Question: I'm trying to achieve a Drag and Drop menu affect. I'm not sure how to go about this, perhaps someone has experience with this exact effect.
Quite simply, when a user touches down on a menu item, I want a graphic to appear at their touch location. Their touch will now control the panning of the graphic. Upon releasing the touch, the graphic will sit in its place and assume full alpha.
I'm already familiar with creating pan gestures and instantiating a graphic. So far, I can create the graphic where the menu item is touched. The biggest issue is how I "pass over" the touch gesture so it is a single and continuous motion.
Also, should the menu item be UIButton or UIImageView?
Any help appreciated. Thanks

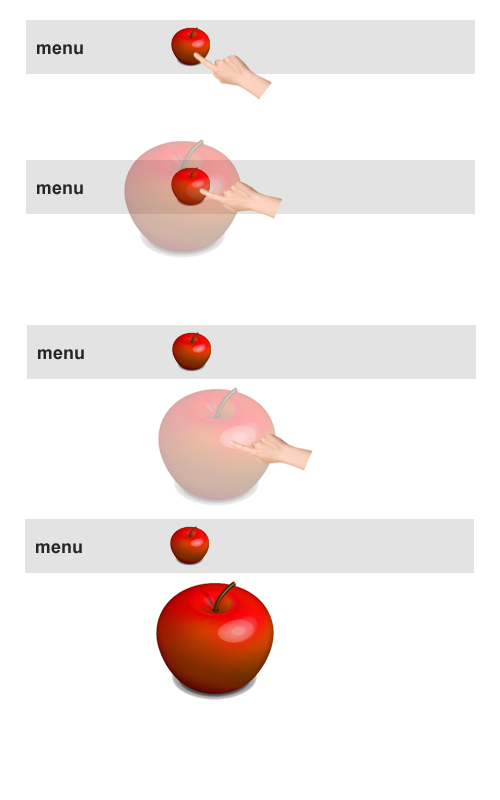
Answer: I had some fun with this one. The following code will grab the image from the button when touched, drag that image at alpha=0.5, and drop it wherever your touches end at alpha=1.0. It will continue to be draggable thereafter.
After importing QuartzCore, create a new file. The .h should read:
'''
#import <Foundation/Foundation.h>
#import <QuartzCore/CAGradientLayer.h>
#import <QuartzCore/CALayer.h>
@interface DraggableImage : CAGradientLayer
- (void)draw:(UIImage *)image;
- (void)moveToFront;
- (void)appearDraggable;
- (void)appearNormal;
@end
'''
and the .m should read:
'''
#import "DraggableImage.h"
@implementation DraggableImage
- (void)draw:(UIImage *)image{
CGRect buttonFrame = self.bounds;
int buttonWidth = buttonFrame.size.width;
int buttonHeight = buttonFrame.size.height;
UIGraphicsBeginImageContext( CGSizeMake(buttonWidth, buttonHeight) );
[image drawInRect:self.bounds];
UIImage* newImage = UIGraphicsGetImageFromCurrentImageContext();
UIGraphicsEndImageContext();
[newImage drawInRect:self.bounds];
}
- (void)moveToFront {
CALayer *superlayer = self.superlayer;
[self removeFromSuperlayer];
[superlayer addSublayer:self];
}
- (void)appearDraggable {
self.opacity = 0.5;
}
- (void)appearNormal {
self.opacity = 1.0;
}
@end
'''
Now in your main view controller, add:
'''
#import <UIKit/UIKit.h>
#import <QuartzCore/QuartzCore.h>
#import "DraggableImage.h"
@interface YourViewController : UIViewController{
DraggableImage *heldImage;
DraggableImage *imageForFrame[5]; // or however many
UIButton *buttonPressed;
int imageCount;
}
@property (weak, nonatomic) IBOutlet UIButton *imageButton;
-(IBAction)buildImageLayerForButton:(UIButton *)sender;
- (void)moveHeldImageToPoint:(CGPoint)location;
- (CALayer *)layerForTouch:(UITouch *)touch;
'''
The imageButton in this case would be your apple Button. Now in your .m file, add this:
'''
@synthesize imageButton;
#pragma - mark Touches
-(void)touchesBegan:(NSSet *)touches withEvent:(UIEvent *)event{
CALayer *hitLayer = [self layerForTouch:[touches anyObject]];
if ([hitLayer isKindOfClass:[DraggableImage class]]) {
DraggableImage *image = (DraggableImage *)hitLayer;
heldImage = image;
[heldImage moveToFront];
}
hitLayer = nil;
[super touchesBegan:touches withEvent:event];
}
-(void)touchesMoved:(NSSet *)touches withEvent:(UIEvent *)event{
if (heldImage)
{
UITouch *touch = [touches anyObject];
UIView *view = self.view;
CGPoint location = [touch locationInView:view];
[self moveHeldImageToPoint:location];
}
}
- (void) touchesEnded:(NSSet *)touches withEvent:(UIEvent *)event{
if (heldImage) {
[heldImage appearNormal];
heldImage = nil;
}
}
- (void)dragBegan:(UIControl *)c withEvent:ev {
}
- (void)dragMoving:(UIControl *)c withEvent:ev {
UITouch *touch = [[ev allTouches] anyObject];
CGPoint touchPoint = [touch locationInView:self.view];
[self moveHeldImageToPoint:touchPoint];
}
- (void)dragEnded:(UIControl *)c withEvent:ev {
UITouch *touch = [[ev allTouches] anyObject];
CGPoint touchPoint = [touch locationInView:self.view];
[self moveHeldImageToPoint:touchPoint];
[heldImage appearNormal];
heldImage = nil;
}
-(IBAction)buildImageLayerForButton:(UIButton *)sender{
DraggableImage *image = [[DraggableImage alloc] init];
buttonPressed = sender;
CGRect buttonFrame = sender.bounds;
int buttonWidth = buttonFrame.size.width;
int buttonHeight = buttonFrame.size.height;
image.frame = CGRectMake(120, 24, buttonWidth*3, buttonHeight*3);
image.backgroundColor = [UIColor lightGrayColor].CGColor;
image.delegate = self;
imageForFrame[imageCount] = image;
[self.view.layer addSublayer:image];
[image setNeedsDisplay];
[image moveToFront];
[image appearDraggable];
heldImage = image;
[self moveHeldImageToPoint:sender.center];
imageCount++;
}
- (void)drawLayer:(CALayer *)layer inContext:(CGContextRef)ctx {
UIGraphicsPushContext(ctx);
DraggableImage *image = (DraggableImage *)layer;
[image draw:[buttonPressed imageForState:UIControlStateNormal]];
UIGraphicsPopContext();
}
- (void)moveHeldImageToPoint:(CGPoint)location
{
float dx = location.x;
float dy = location.y;
CGPoint newPosition = CGPointMake(dx, dy);
[CATransaction begin];
[CATransaction setDisableActions:TRUE];
heldImage.position = newPosition;
[CATransaction commit];
}
- (CALayer *)layerForTouch:(UITouch *)touch
{
UIView *view = self.view;
CGPoint location = [touch locationInView:view];
location = [view convertPoint:location toView:nil];
CALayer *hitPresentationLayer = [view.layer.presentationLayer hitTest:location];
if (hitPresentationLayer)
{
return hitPresentationLayer.modelLayer;
}
return nil;
}
-(void)viewDidLoad{
[imageButton addTarget:self action:@selector(dragBegan:withEvent:) forControlEvents: UIControlEventTouchDown];
[imageButton addTarget:self action:@selector(dragMoving:withEvent:) forControlEvents: UIControlEventTouchDragInside | UIControlEventTouchDragOutside];
[imageButton addTarget:self action:@selector(dragEnded:withEvent:) forControlEvents: UIControlEventTouchUpInside | UIControlEventTouchUpOutside];
[super viewDidLoad];
}
- (void)viewDidUnload {
[self setImageButton:nil];
[super viewDidUnload];
}
'''
Et voila! Connect your button, set its image, and throw copies all over the screen. :)
Note: I didn't comment much, but would be happy to answer any questions.
Cheers!
EDIT: fixed the '-(void)draw:(UIImage *)image{}' so that it would resize the image properly.